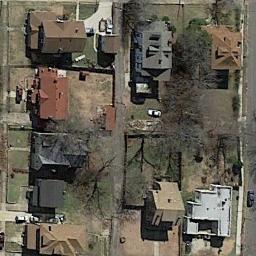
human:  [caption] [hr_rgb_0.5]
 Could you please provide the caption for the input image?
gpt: The houses in the medium - sized residential areas are of different colors .

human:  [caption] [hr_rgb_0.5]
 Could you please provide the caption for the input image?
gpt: The medium residential is on the bare land next to the road .

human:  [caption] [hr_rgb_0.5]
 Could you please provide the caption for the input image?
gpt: The medium residential area has some dense houses .

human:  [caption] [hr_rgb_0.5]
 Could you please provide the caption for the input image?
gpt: There are many buildings in medium residential area .

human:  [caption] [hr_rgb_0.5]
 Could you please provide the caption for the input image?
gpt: There are some buildings on bare lawns on the medium residential area .